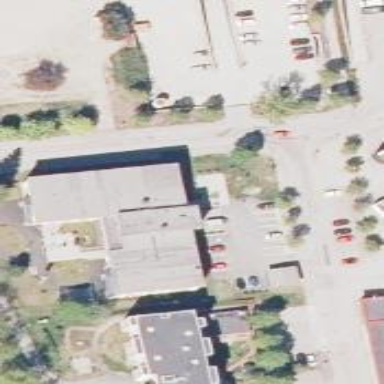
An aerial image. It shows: Public building.